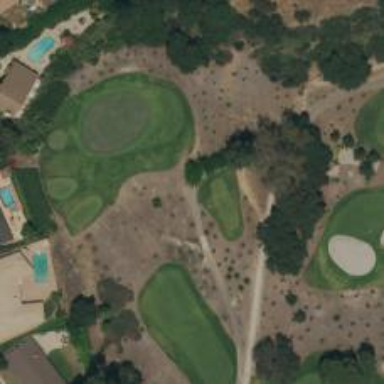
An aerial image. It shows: Service road used as golf cart path.